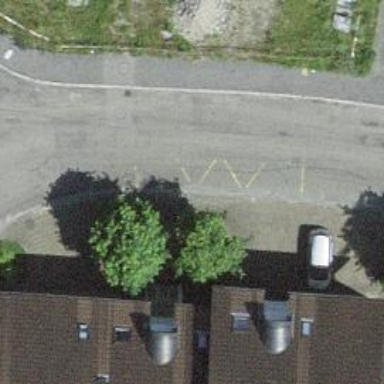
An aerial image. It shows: Bus stop along the road.